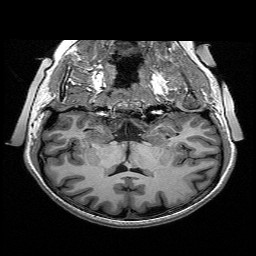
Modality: T1w
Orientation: sagittal